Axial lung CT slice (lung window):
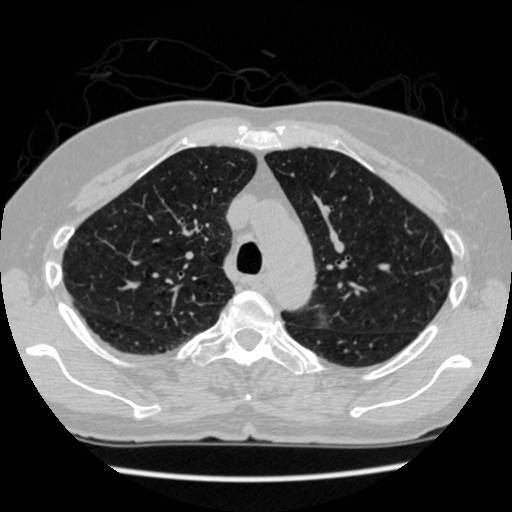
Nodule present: no